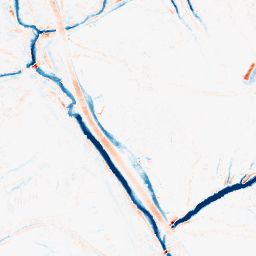
Category: morphological
Decomposition family: tophat_combined
Decomposition parameters: size: 5
Upsampling method: bspline
Upsampling parameters: scale: 2
Upsampling scale: 2